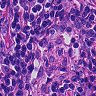
Metastatic tissue present: no